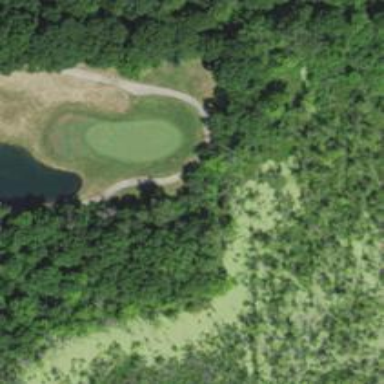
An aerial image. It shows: Pathway for golfing.